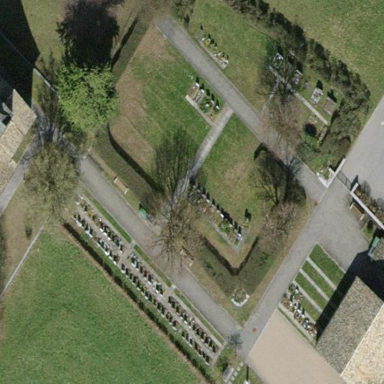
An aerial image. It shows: Cemetery.